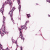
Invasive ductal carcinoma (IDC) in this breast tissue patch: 0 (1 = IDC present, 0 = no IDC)